Field crop: maize
Growth stage: 2
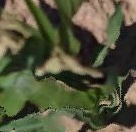
Species: maize